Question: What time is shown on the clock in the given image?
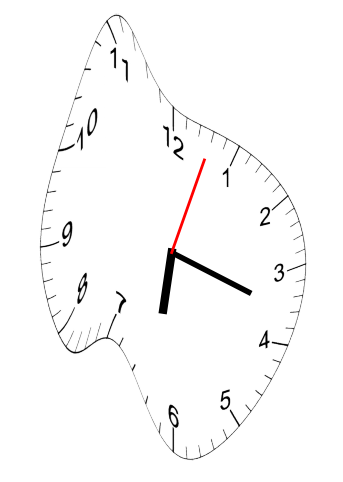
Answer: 06:18:03